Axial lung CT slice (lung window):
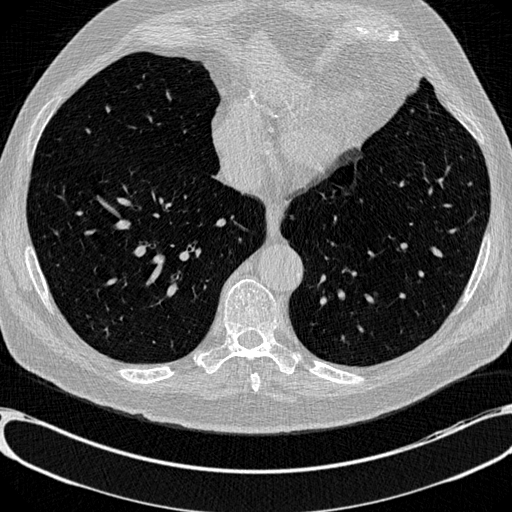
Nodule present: no